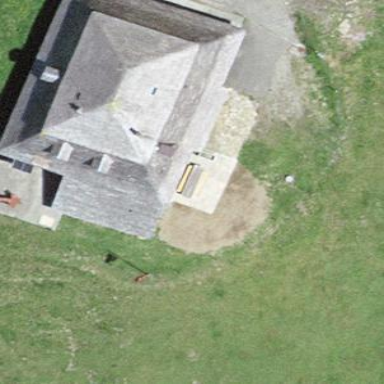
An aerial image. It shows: Cabin.